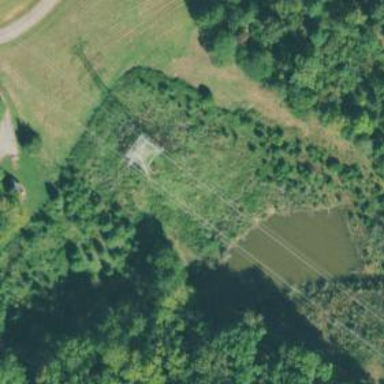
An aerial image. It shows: Lattice structure tower.